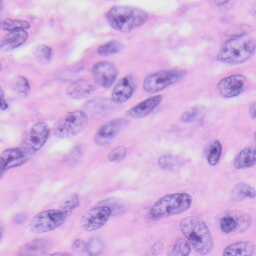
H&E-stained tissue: Skin